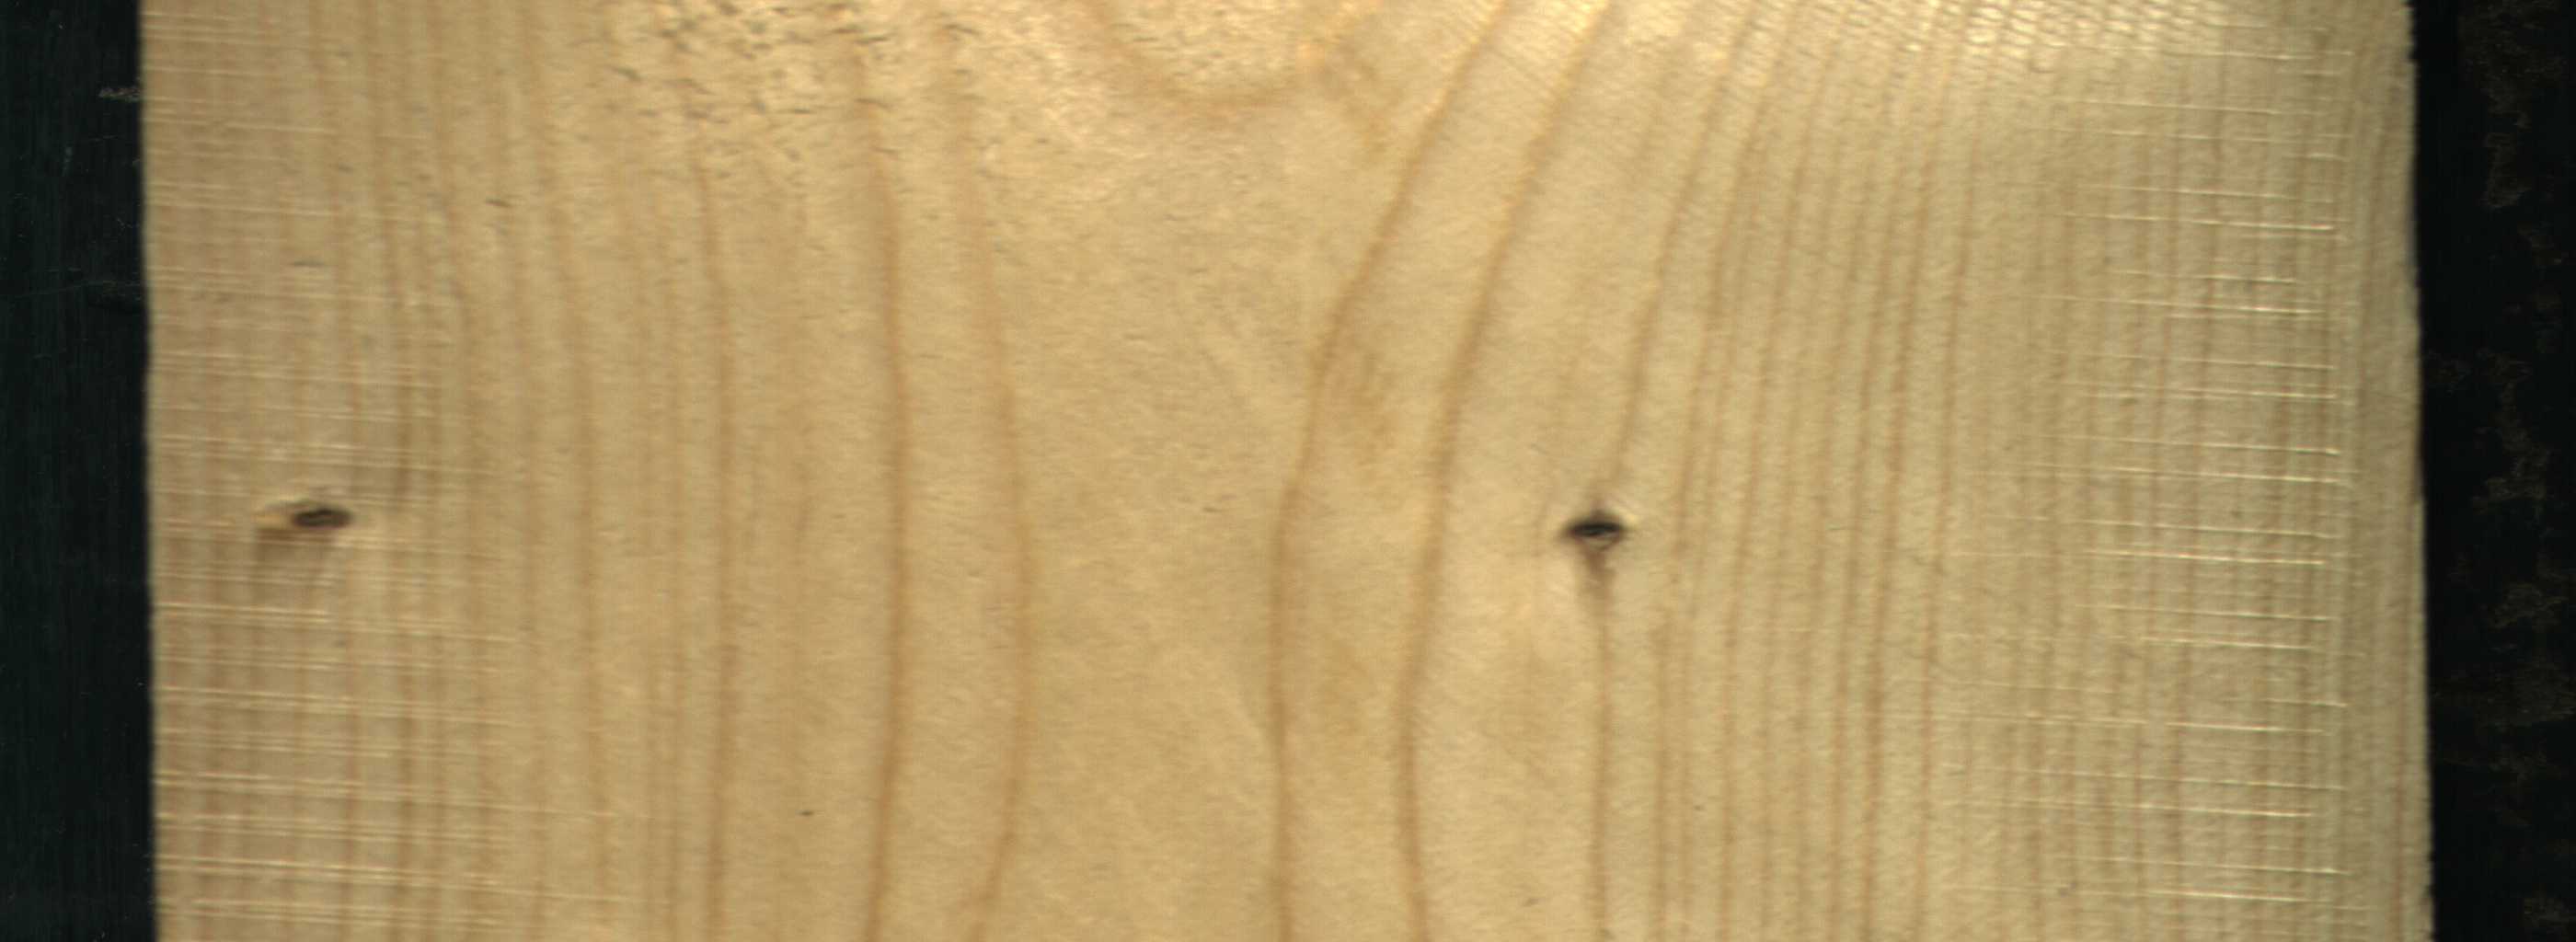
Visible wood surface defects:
Dead_Knot
Dead_Knot